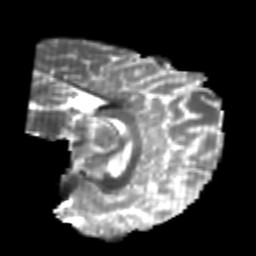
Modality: T2w
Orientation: sagittal
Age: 20
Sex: male
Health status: healthy
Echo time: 0.074 s